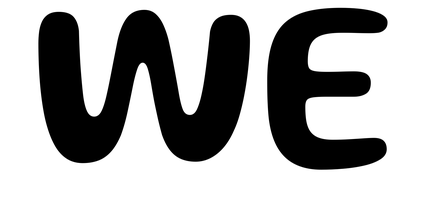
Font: Gluten_Medium